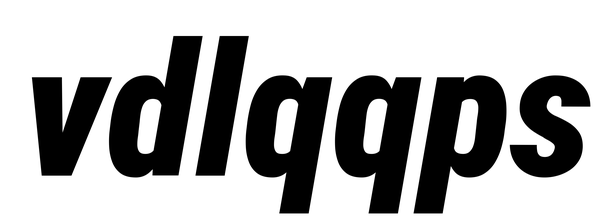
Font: Roboto-Italic_Condensed_Black_Italic